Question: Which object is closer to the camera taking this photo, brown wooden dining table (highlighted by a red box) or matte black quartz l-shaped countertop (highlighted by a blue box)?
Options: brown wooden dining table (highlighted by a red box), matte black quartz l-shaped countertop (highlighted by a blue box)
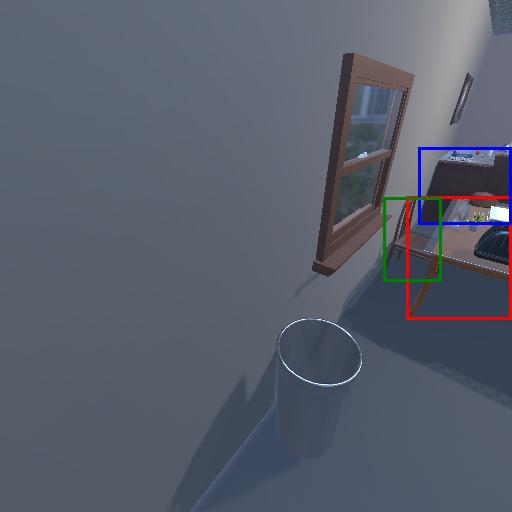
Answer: brown wooden dining table (highlighted by a red box)